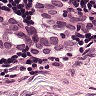
Metastatic tissue present: yes